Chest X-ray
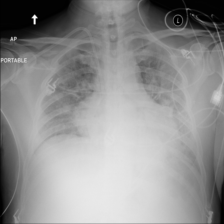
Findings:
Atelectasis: negative
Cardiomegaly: negative
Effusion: negative
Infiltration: positive
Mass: positive
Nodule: negative
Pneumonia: negative
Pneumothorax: negative
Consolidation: negative
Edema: positive
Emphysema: negative
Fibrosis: negative
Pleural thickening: negative
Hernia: negative